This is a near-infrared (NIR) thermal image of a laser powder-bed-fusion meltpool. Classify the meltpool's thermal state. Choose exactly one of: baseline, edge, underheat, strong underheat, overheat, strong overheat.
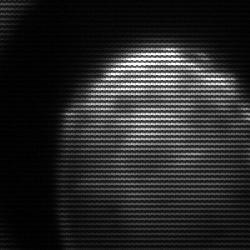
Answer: edge